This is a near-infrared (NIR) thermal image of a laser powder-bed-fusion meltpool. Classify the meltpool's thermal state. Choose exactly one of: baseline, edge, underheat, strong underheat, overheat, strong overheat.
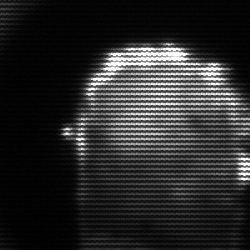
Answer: baseline